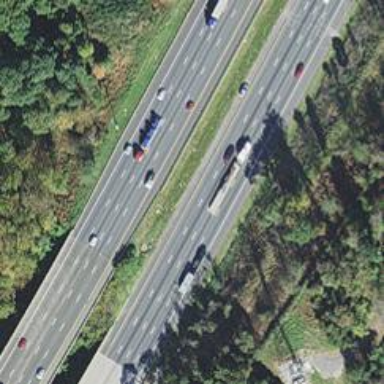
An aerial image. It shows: Asphalt motorway.